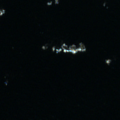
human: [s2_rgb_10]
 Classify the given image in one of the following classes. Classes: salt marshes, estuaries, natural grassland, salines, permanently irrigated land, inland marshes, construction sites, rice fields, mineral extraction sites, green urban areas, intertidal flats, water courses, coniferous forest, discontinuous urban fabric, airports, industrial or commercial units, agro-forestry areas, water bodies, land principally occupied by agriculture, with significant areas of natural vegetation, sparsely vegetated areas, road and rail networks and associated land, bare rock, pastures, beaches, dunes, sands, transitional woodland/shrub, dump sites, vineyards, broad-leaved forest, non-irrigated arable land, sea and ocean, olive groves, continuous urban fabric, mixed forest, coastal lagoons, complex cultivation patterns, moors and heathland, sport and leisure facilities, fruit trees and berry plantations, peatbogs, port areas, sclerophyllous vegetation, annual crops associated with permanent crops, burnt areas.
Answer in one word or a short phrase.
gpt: sea and ocean